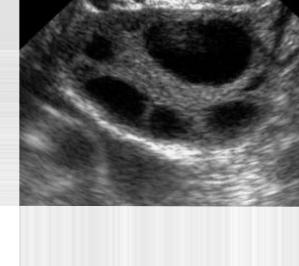
Label: infected